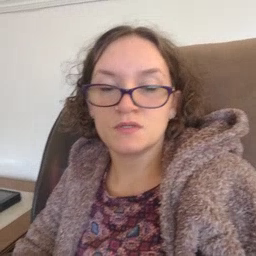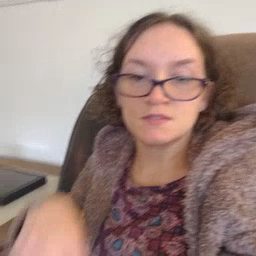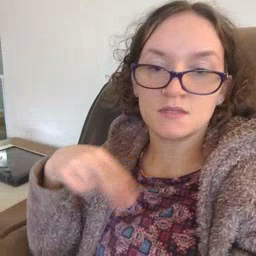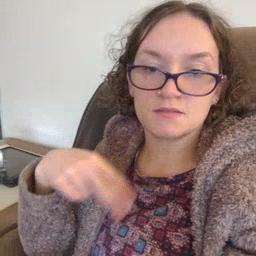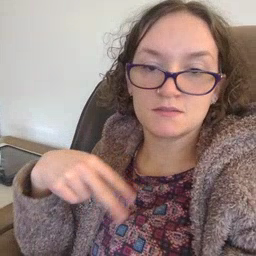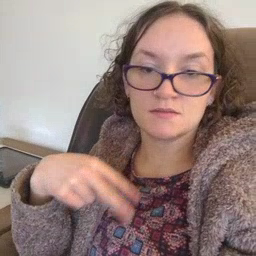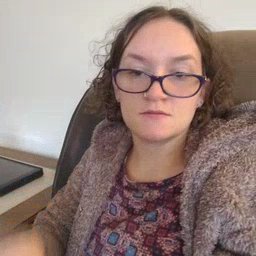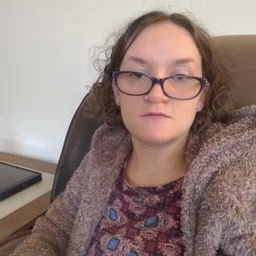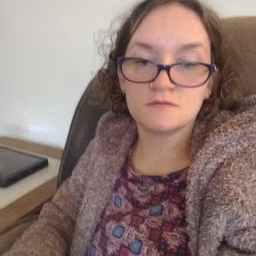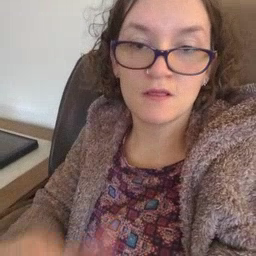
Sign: dance